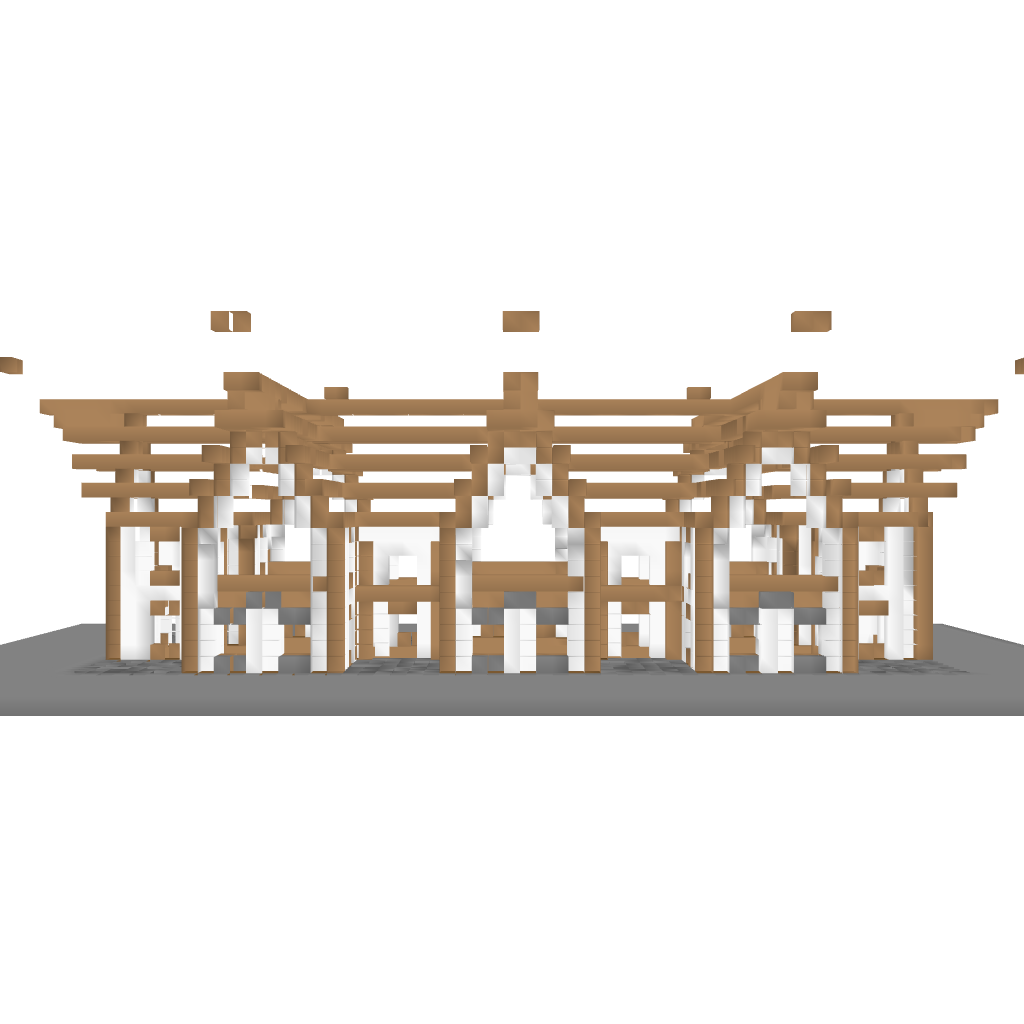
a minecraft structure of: Ordinary Medieval House bad low quality